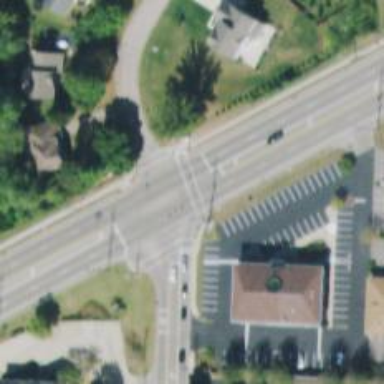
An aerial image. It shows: Marked crossing on footway.